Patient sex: F
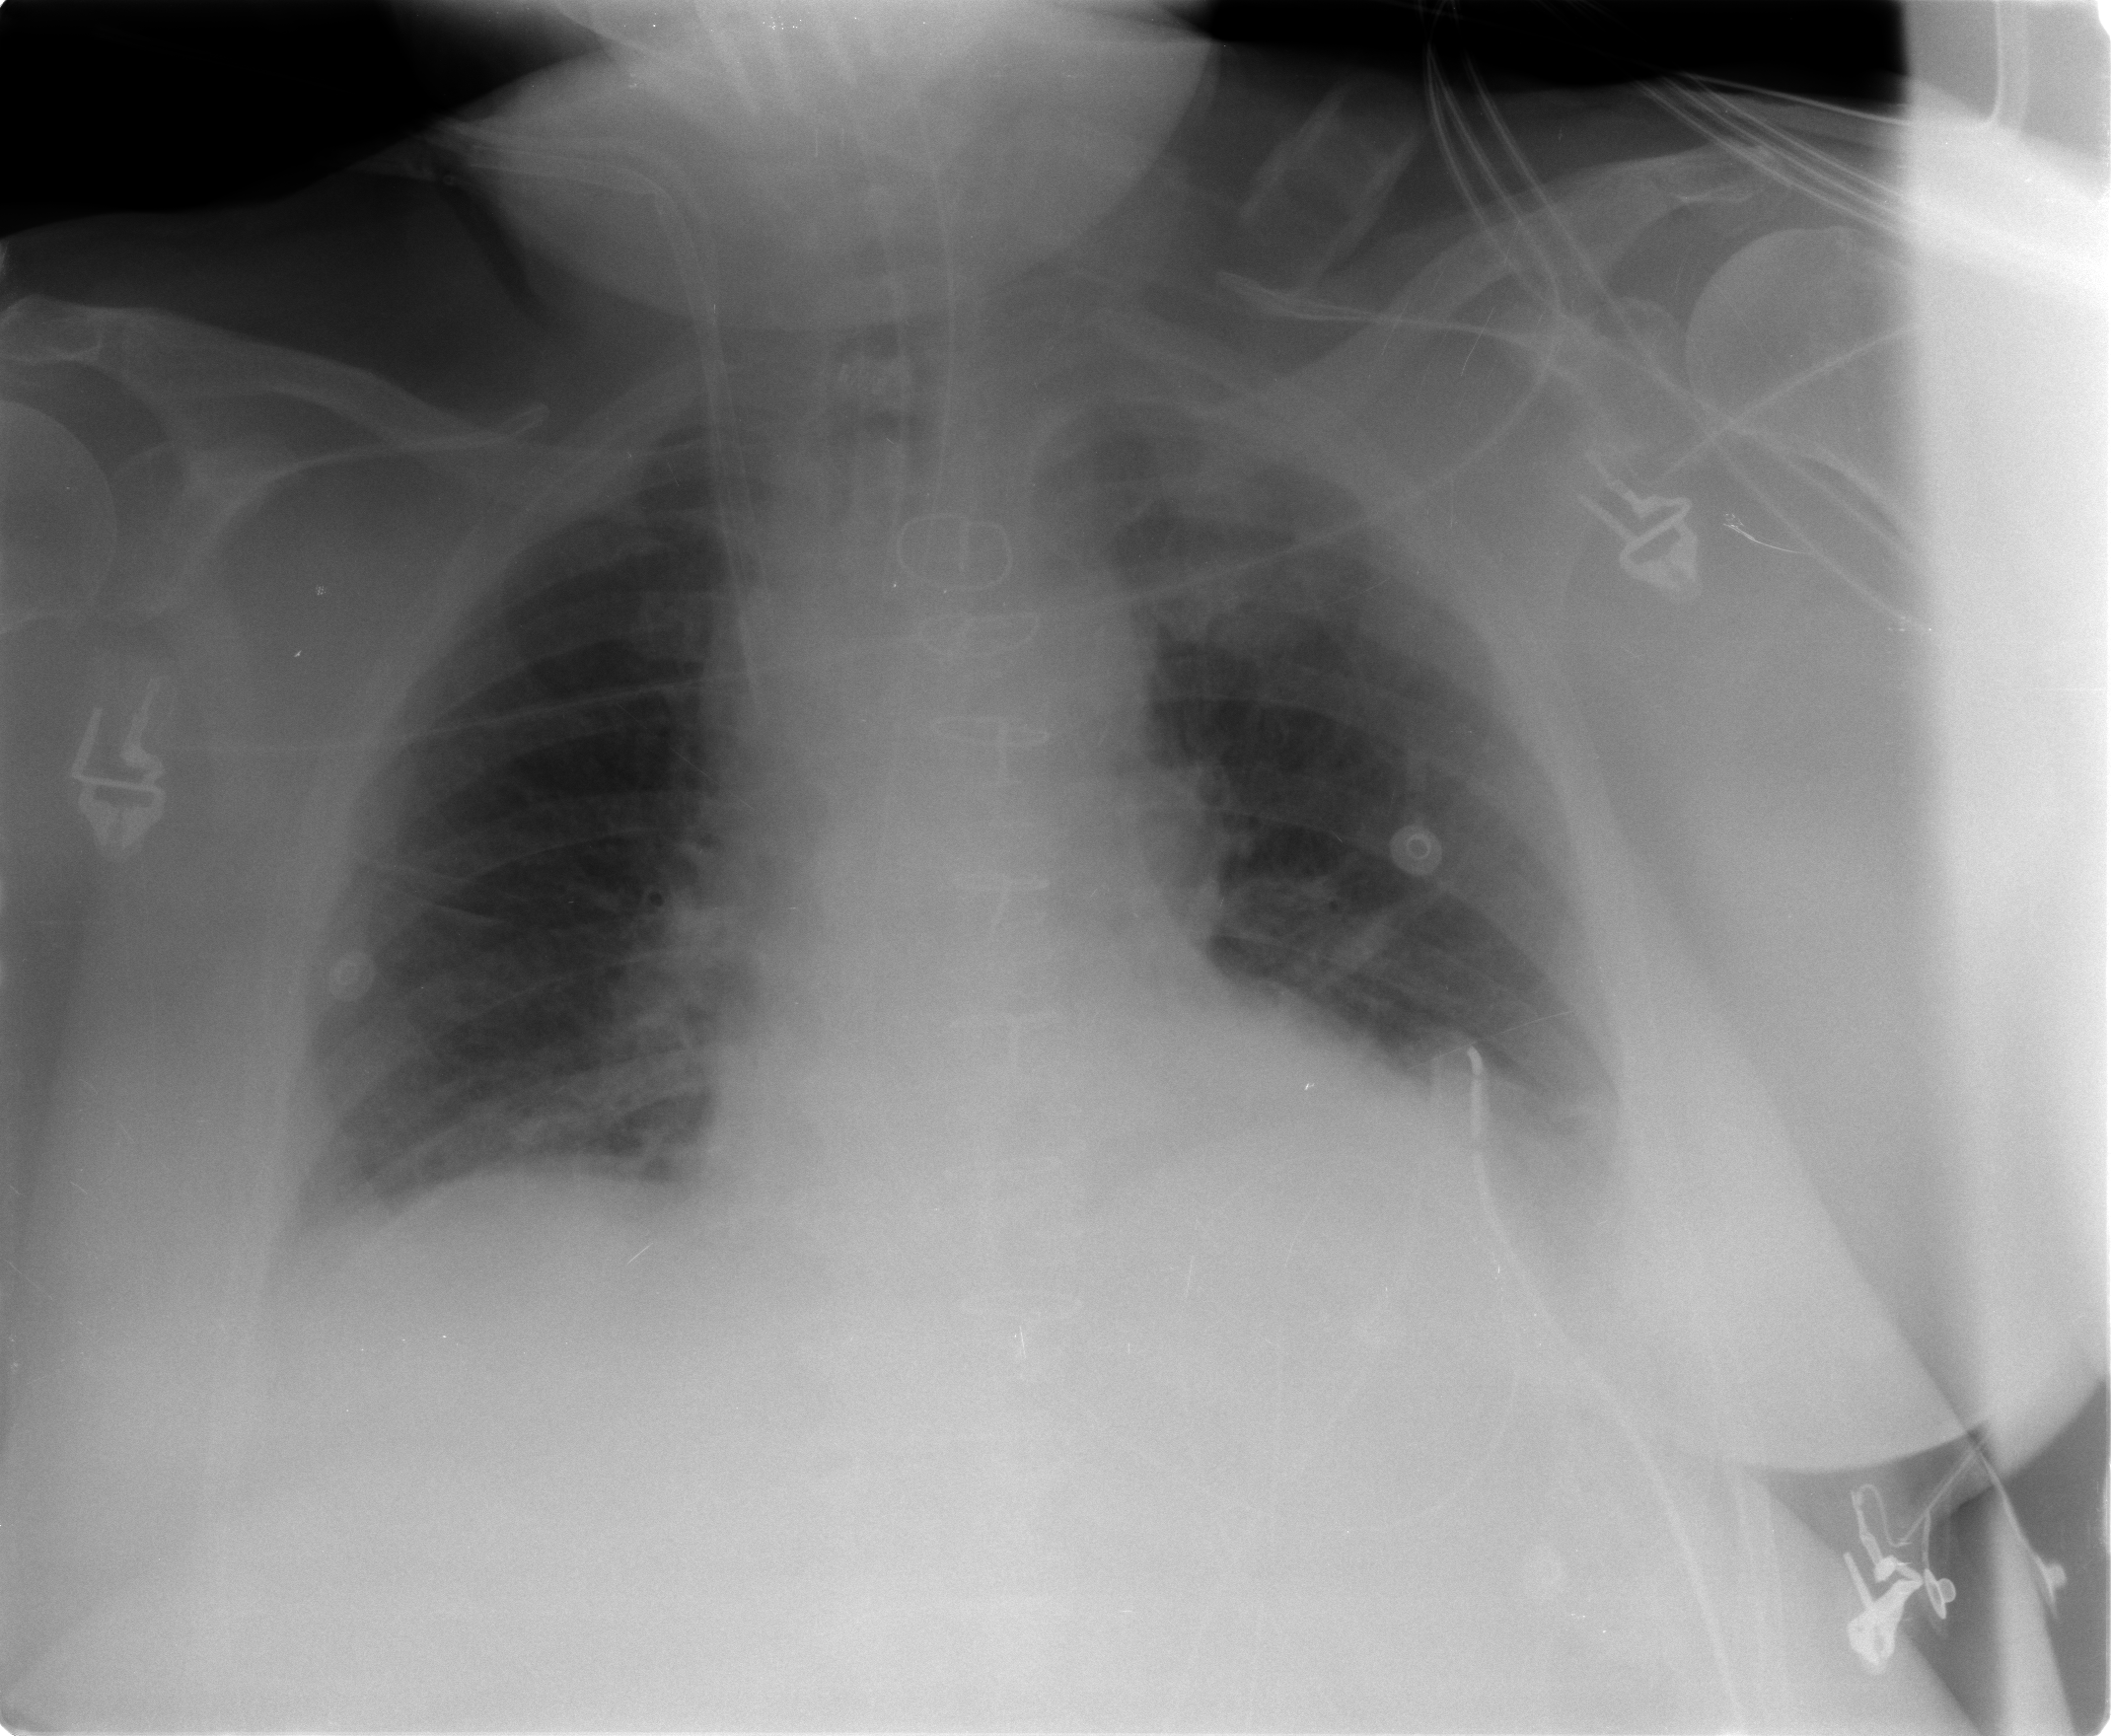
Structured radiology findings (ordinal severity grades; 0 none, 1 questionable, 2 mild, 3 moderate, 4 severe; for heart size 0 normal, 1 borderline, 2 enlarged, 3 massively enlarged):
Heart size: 2
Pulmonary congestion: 0
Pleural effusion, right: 0
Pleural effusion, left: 1
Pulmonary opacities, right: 0
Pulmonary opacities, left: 0
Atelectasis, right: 0
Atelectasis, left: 2